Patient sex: F
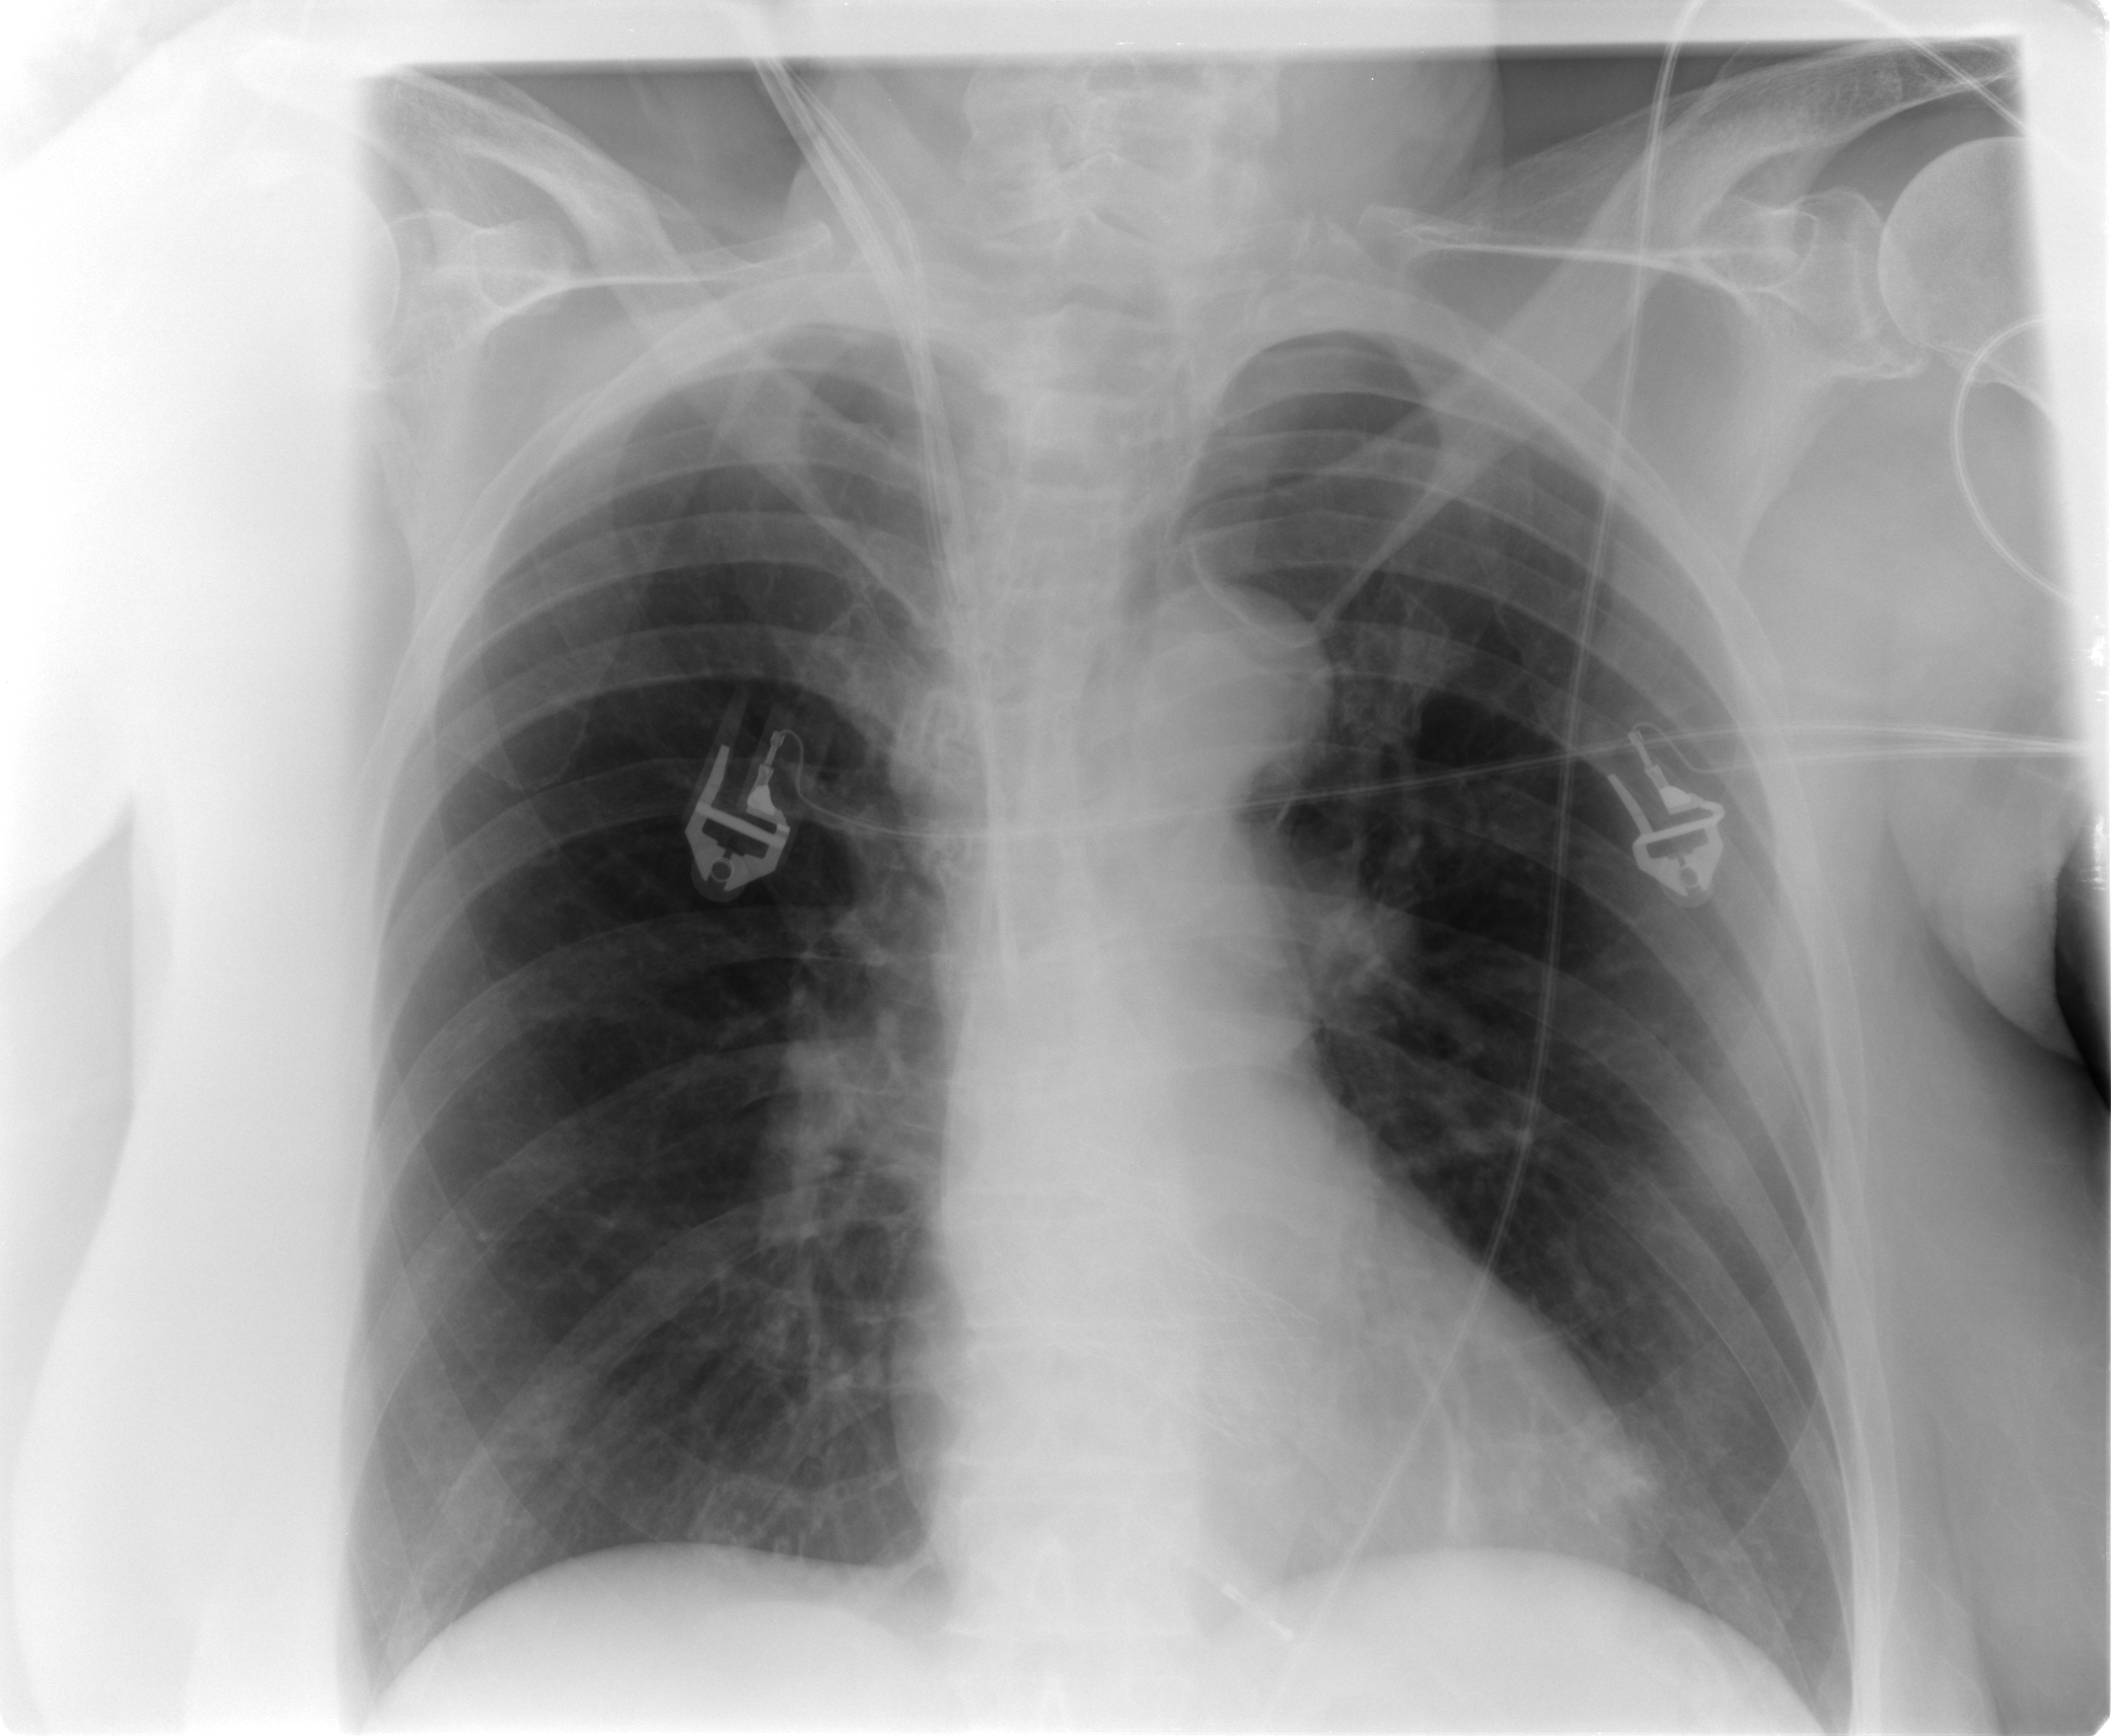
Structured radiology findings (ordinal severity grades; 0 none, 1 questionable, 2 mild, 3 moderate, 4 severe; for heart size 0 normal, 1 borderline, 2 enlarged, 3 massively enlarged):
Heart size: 0
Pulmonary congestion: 0
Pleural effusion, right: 0
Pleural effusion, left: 0
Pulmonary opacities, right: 0
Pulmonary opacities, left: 0
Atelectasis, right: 1
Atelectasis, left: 1